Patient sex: M
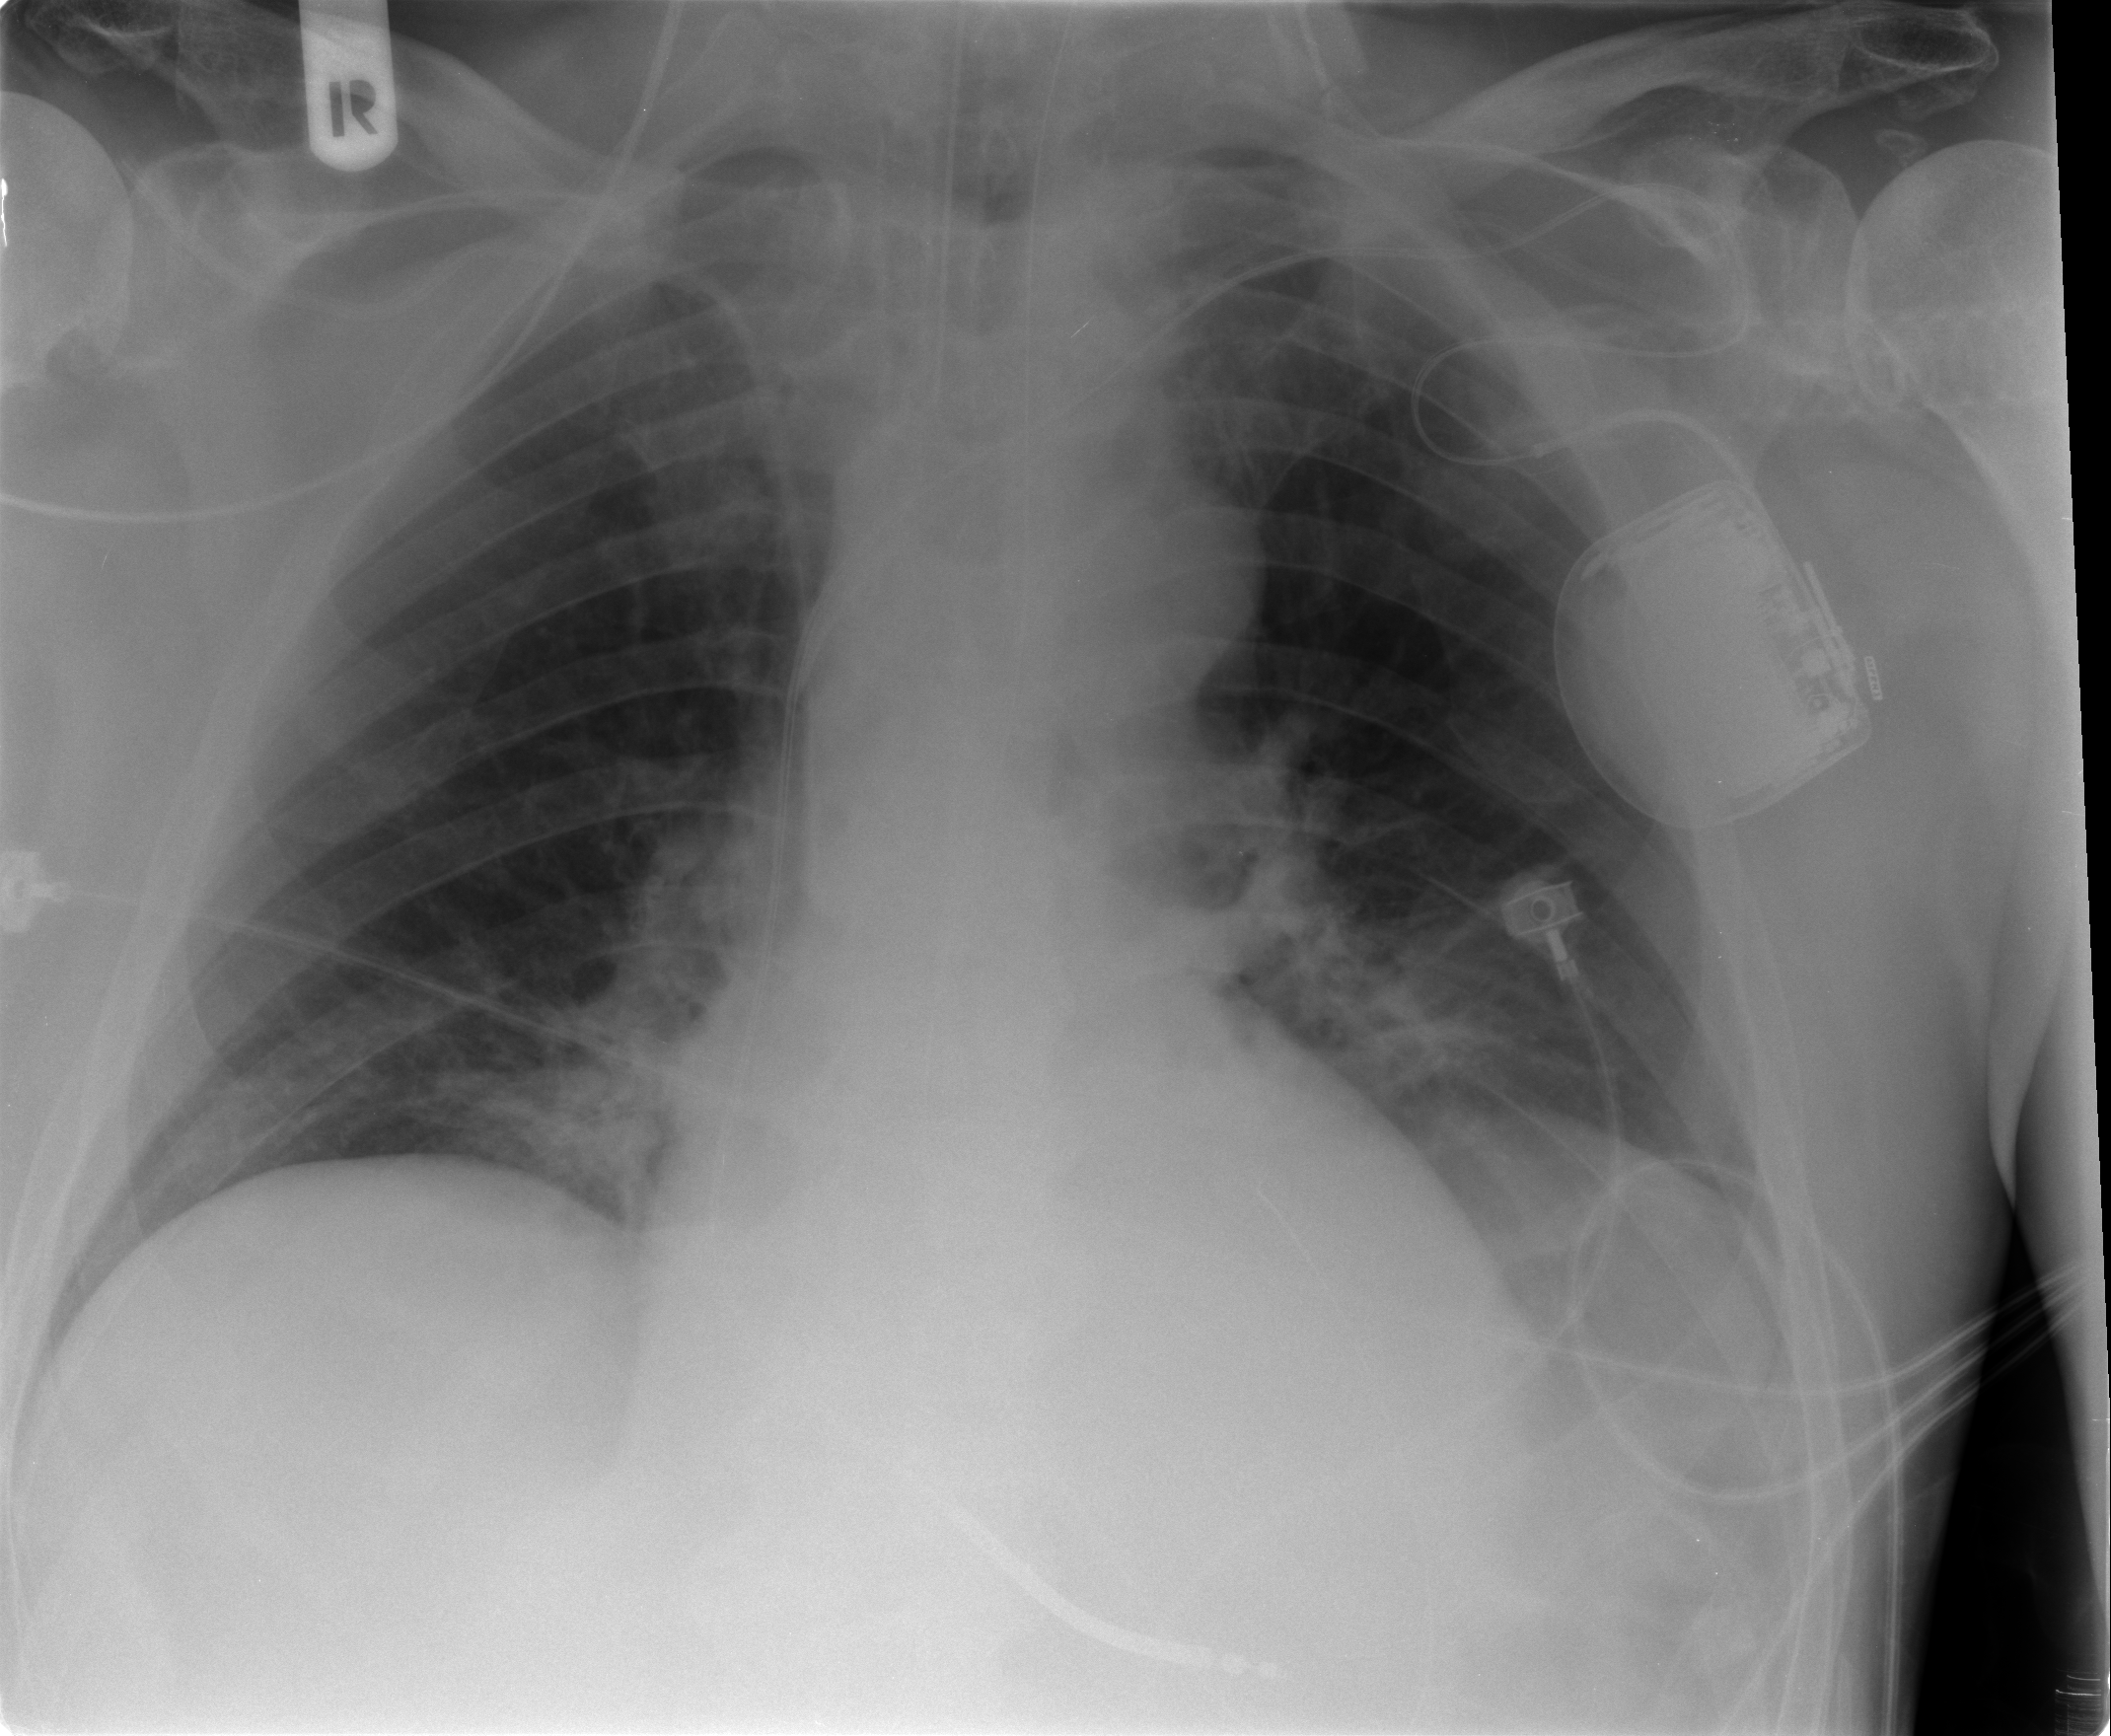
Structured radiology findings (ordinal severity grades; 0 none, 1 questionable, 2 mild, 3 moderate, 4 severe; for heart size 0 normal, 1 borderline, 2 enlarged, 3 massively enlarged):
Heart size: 0
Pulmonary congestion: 2
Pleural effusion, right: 0
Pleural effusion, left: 1
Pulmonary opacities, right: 2
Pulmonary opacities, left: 2
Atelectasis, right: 2
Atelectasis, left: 2